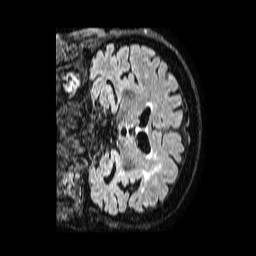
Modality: FLAIR
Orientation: coronal
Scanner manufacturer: philips
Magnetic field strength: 1.5 T
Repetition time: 4.8 s
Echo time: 0.3 s